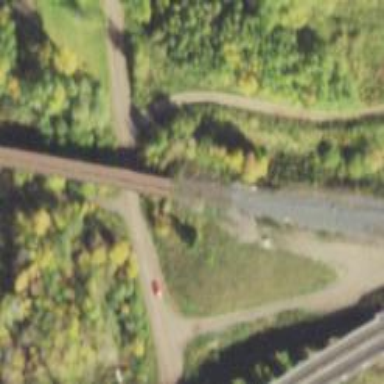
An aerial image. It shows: Disused railway bridge with one track.